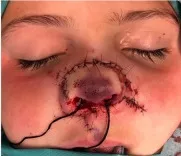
Immediate microvascular reattachment of the avulsed tissue.
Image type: medical_photograph (other_medical_photograph)